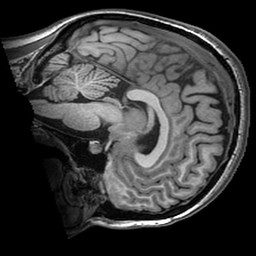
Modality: T1w
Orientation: sagittal
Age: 22
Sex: female
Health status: ill
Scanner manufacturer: ge
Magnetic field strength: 3 T
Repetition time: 0.008164 s
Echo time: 0.003184 s